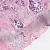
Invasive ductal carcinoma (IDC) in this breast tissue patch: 1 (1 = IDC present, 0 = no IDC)